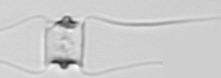
Label: Chaetoceros_didymus